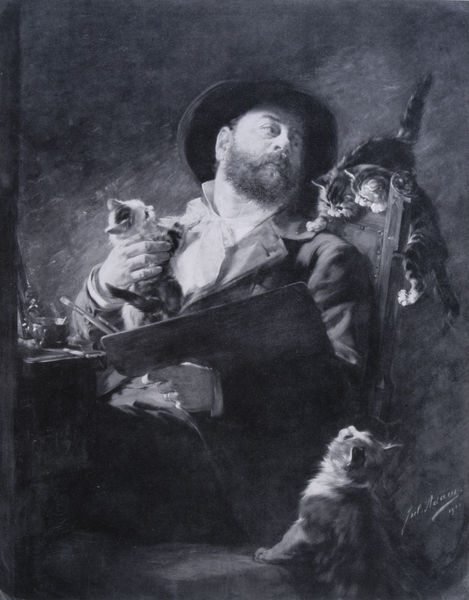
Titel: Entre nous
Künstler: Julius Adam
Standort: München
Institution: Neue Pinakothek
Schlagwörter: dunkel, gemälde, hand, mann, schatten, weiß, sitzen, bewegung, brust, glas, grau, hintergrund, hut, licht, mund, nase, ohr, profil, schwarz, stuhl, tisch, zeichnung, blick, tier, tiere, malerei, rock, schleife, anzug, bart, hemd, hose, jacke, wand, arm, augen, gesicht, kleidung, kragen, rembrandt, vollbart, bild, bildnis, herr, hände, portrait, porträt, rückenlehne, signatur, öl, mantel, sessel, sitzend, ohren, schulter, genre, fell, schwanz, lehne, sitz, haltung, studie, grafik, signiert, romantik, tafel, schnurbart, spielen, dichter, poet, sitzt, stuhllehne, atelier, gestreift, maler, staffelei, pfoten, jackett, revers, selbstporträt, krempe, spiel, vier, katze, helligkeit, unterschrift, kohle, kater, brett, schwarz-weiss, radierung, künstler, bürger, selbstbildnis, denker, leinwand, malen, palette, pinsel, stift, kätzchen, tierlieb, zuneigung, kasten, holzbrett, zichnung, selbstportrait, halbprofil, schreiben, bacchus, hochkant, stuhö, schreiber, katzen, drehung, anzuh, der künstler mit seinen katzen, entre nous, gemeinsam, haustiere, hält, katzenbabies, katzenbabys, katzenjunge, konrtast, künslter, malbrett, unter uns, zeichenpalette, klettern, glasgefäß, trio, nuance, mannn, krabbeln, barth, lehne blick, mann herr, rembrande, kätze, katzenjungen, kätzschen